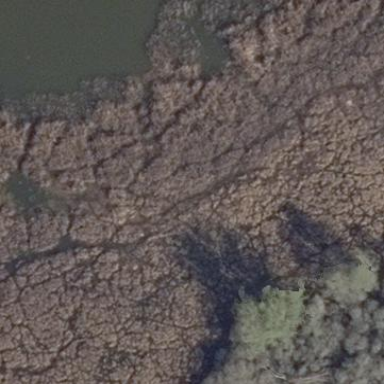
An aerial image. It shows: Beautiful wet meadow natural wetland.